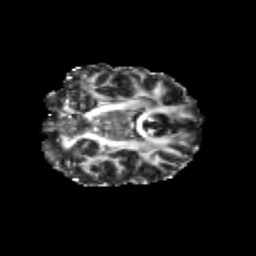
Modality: FA
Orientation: coronal
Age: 27
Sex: female
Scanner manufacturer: siemens
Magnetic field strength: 3 T
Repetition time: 3.5 s
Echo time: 0.104 s